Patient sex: M
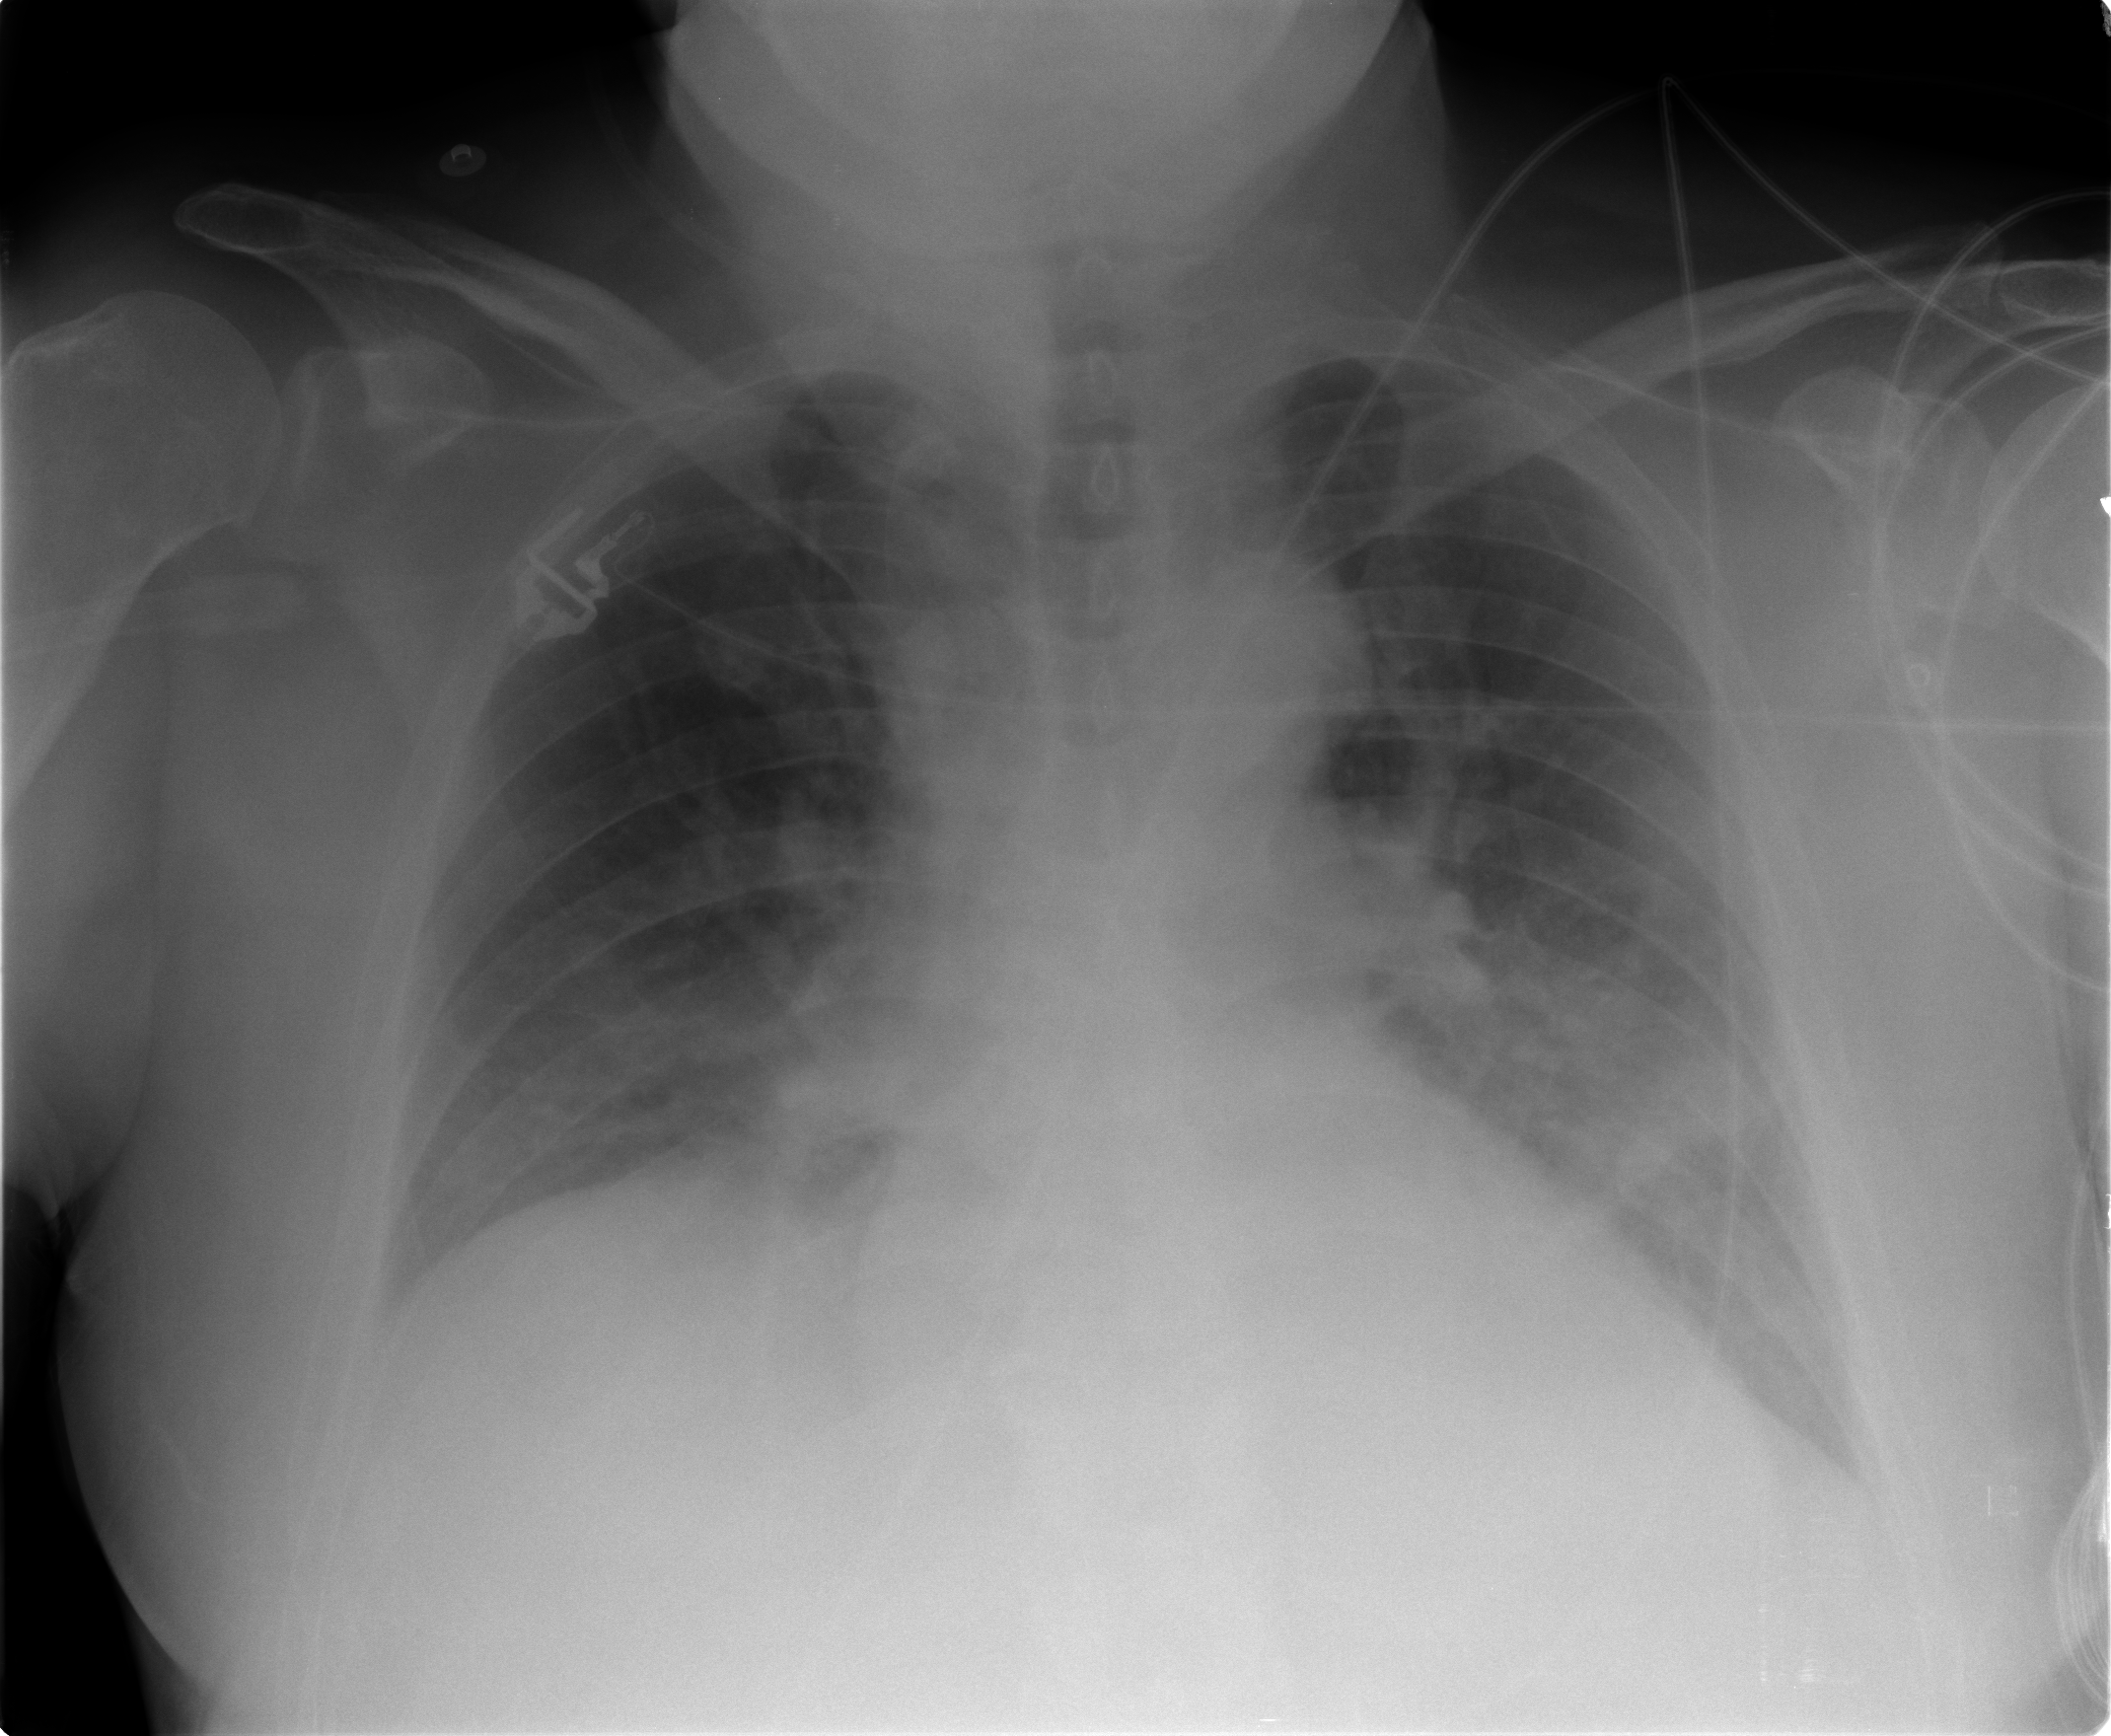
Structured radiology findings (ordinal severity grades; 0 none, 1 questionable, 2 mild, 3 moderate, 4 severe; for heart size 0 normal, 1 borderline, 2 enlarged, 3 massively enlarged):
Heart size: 1
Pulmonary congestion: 1
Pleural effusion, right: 0
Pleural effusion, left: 0
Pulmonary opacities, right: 1
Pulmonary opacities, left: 2
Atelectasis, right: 2
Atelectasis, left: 2